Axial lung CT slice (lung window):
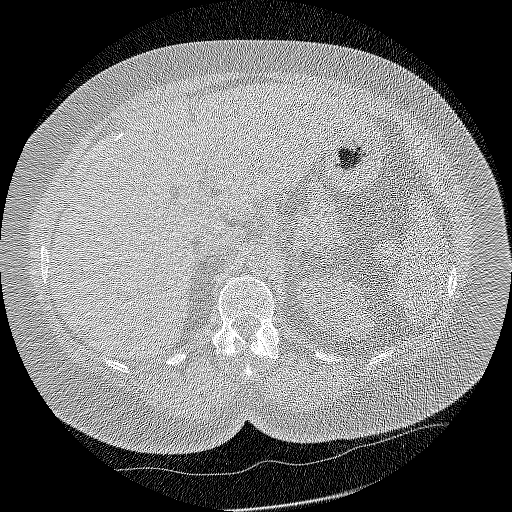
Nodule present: no